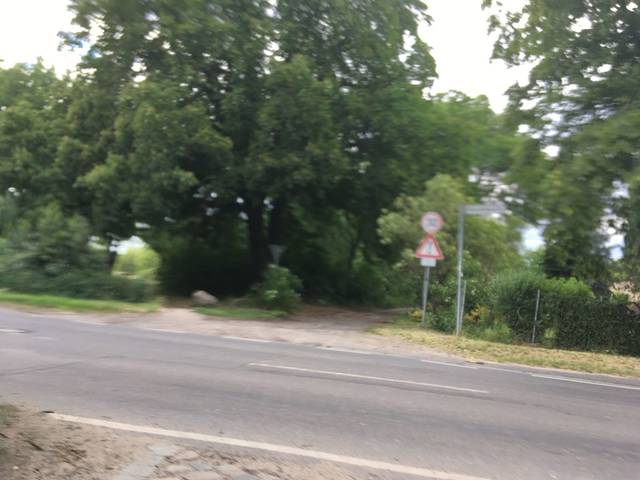
Region: Germany
Coordinates: 52.567, 13.545